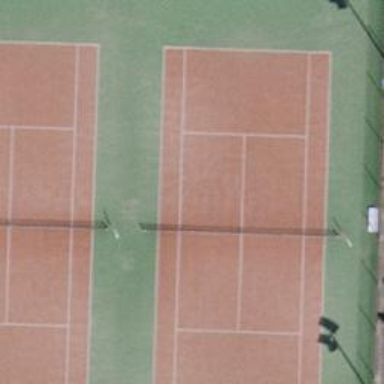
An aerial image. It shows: Tennis court on pitch designated for leisure land.